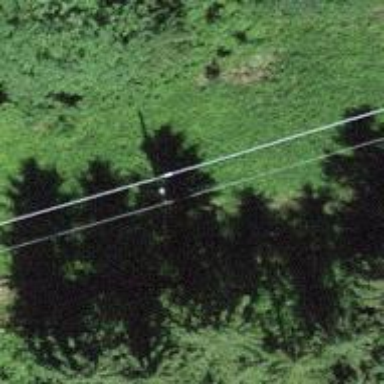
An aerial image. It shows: Power pole.